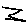
Label: zigzag